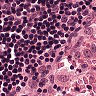
Metastatic tissue present: no